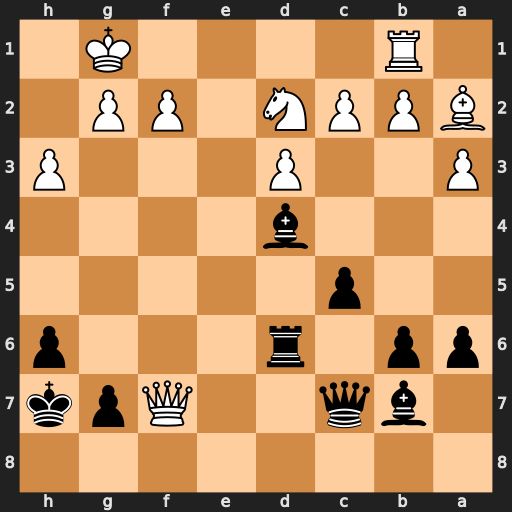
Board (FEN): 8/1bq2Qpk/pp1r3p/2p5/3b4/P2P3P/BPPN1PP1/1R4K1
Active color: b
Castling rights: -
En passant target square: -
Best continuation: Qxf7 Bxf7 Rf6